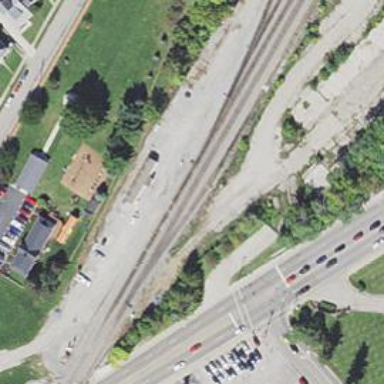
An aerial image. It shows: Railway siding with rails.